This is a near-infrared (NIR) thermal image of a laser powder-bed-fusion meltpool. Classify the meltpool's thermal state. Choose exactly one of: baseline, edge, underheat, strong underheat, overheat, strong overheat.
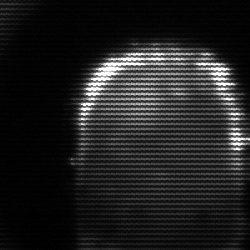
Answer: baseline